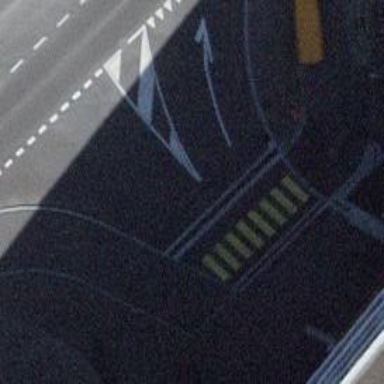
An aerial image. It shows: Uncontrolled zebra crossing with yellow markings.